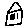
Label: house